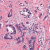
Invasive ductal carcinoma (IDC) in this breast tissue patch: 1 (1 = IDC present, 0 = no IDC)